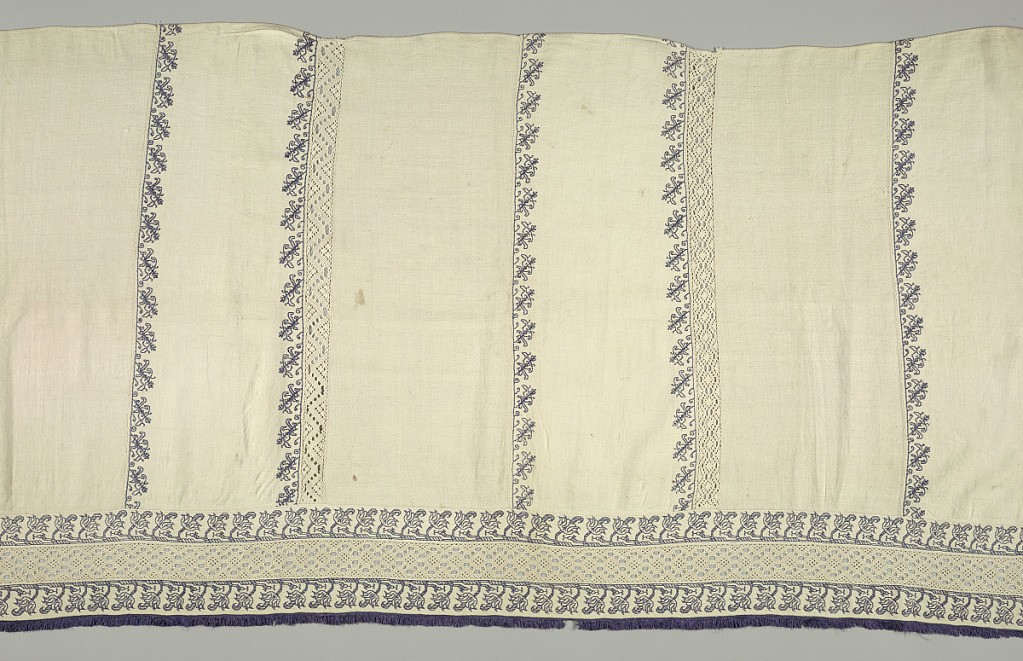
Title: Textile
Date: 16th century
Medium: silk on linen Technique: counted running stich embriodery, needlepoint lace insertion
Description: White linen frontal made in eleven perpendicular panels of linen, which are outlined in narrow border of embroidery, stylized vine, in blue silks. Insertions of needlepoint lace, (four) also perpendicular; accross bottom a wider band of blue embroidery, a band of lace insertion, and another band of embroidery. Edged with narrow blue silk fringe. Stitch "punto scrito" - counted running.